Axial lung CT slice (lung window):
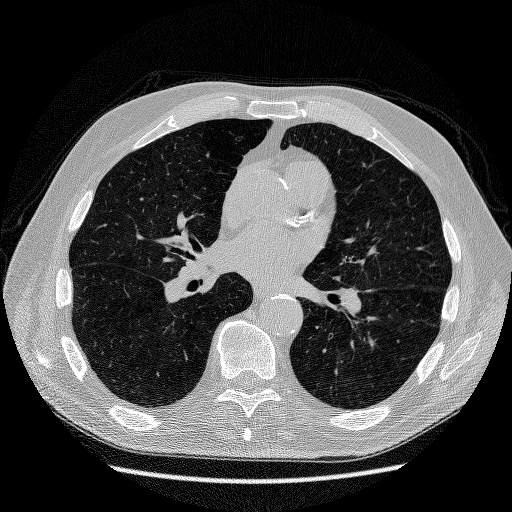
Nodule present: no